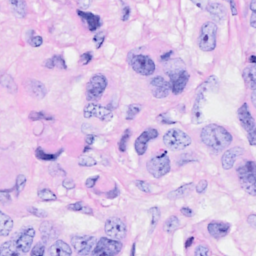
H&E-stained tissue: Breast